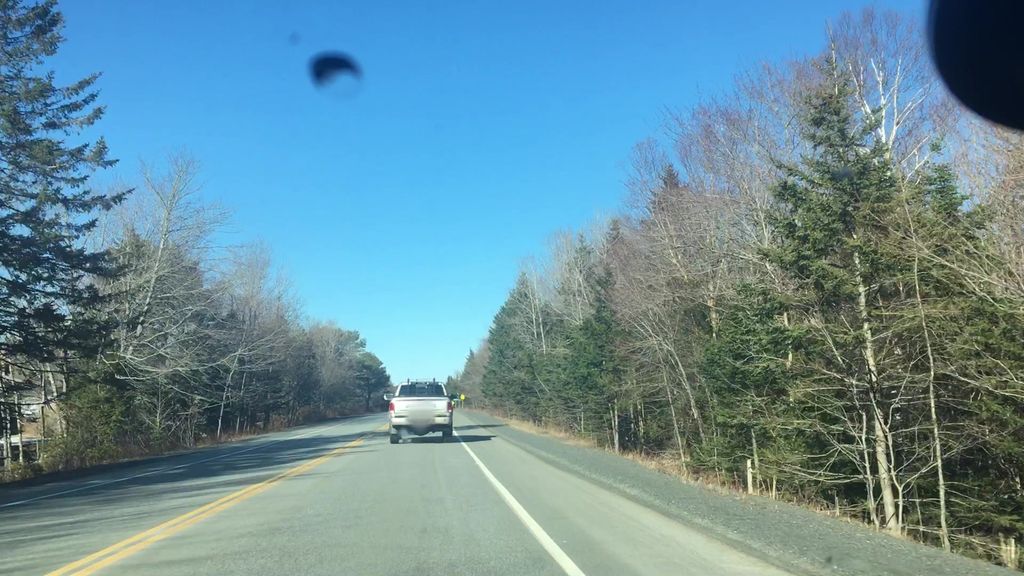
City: halifax